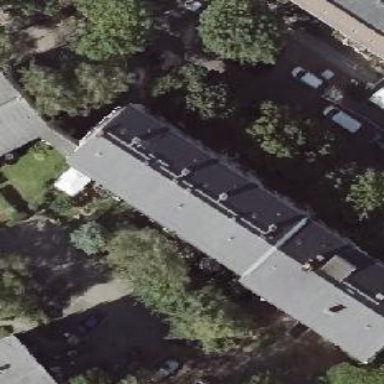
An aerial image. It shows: Apartments building with black roof.